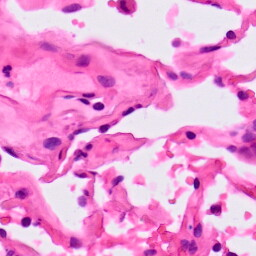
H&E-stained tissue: Lung